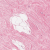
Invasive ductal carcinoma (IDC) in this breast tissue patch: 0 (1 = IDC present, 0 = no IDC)